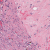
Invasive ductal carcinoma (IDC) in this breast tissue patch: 0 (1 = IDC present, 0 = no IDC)